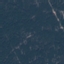
Land use / land cover class: Forest